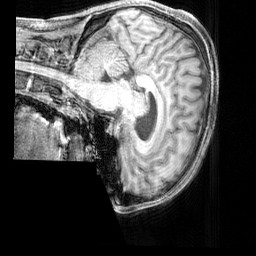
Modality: T1w
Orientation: sagittal
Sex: male
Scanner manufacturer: siemens
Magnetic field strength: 3 T
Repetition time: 2.3 s
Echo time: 0.00226 s